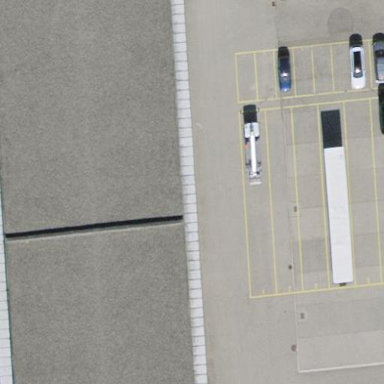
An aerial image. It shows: Shed.